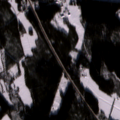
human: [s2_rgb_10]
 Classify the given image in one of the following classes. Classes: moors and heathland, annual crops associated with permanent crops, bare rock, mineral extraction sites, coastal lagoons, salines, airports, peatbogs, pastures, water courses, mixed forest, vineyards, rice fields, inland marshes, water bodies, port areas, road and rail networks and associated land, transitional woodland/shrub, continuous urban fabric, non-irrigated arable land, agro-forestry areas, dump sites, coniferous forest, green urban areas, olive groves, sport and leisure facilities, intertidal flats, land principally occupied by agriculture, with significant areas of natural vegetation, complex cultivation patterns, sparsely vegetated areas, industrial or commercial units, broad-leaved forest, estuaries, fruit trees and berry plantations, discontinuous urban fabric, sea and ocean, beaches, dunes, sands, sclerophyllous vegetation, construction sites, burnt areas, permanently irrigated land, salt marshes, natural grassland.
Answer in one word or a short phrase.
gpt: land principally occupied by agriculture, with significant areas of natural vegetation, coniferous forest, mixed forest